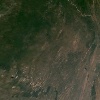
Label: land